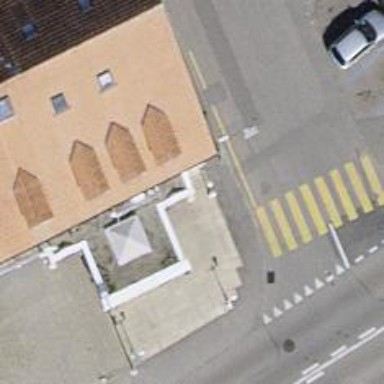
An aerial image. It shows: Cafe.